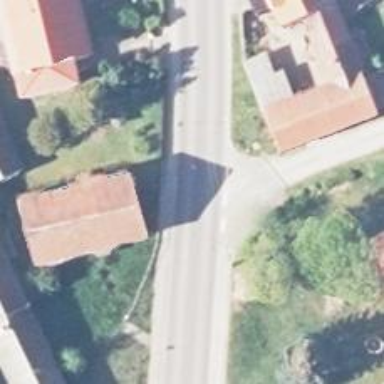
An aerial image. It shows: Tertiary road with asphalt surface.